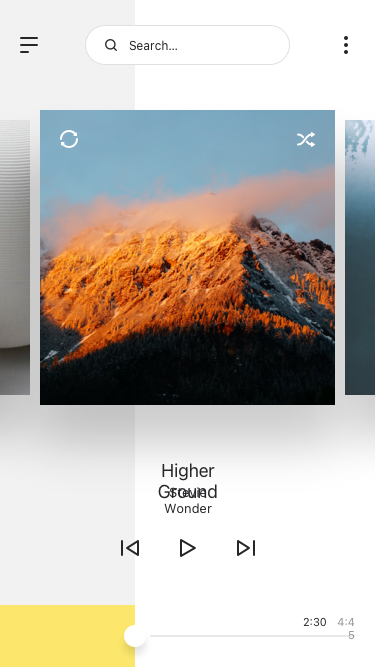
Text in this UI design:
2:30
4:45
Higher Ground
Stevie Wonder